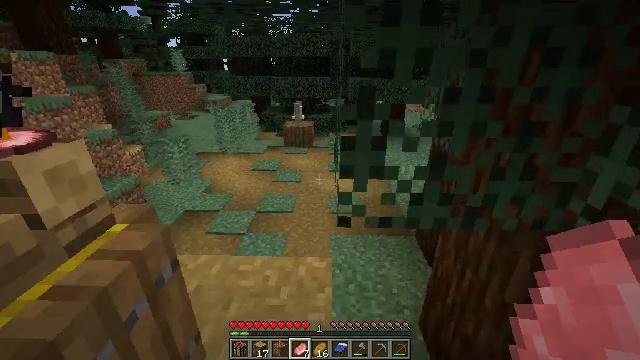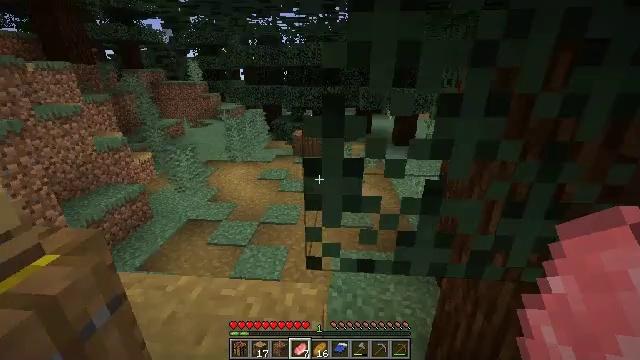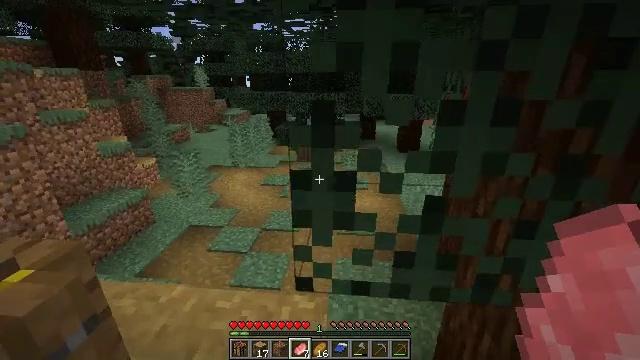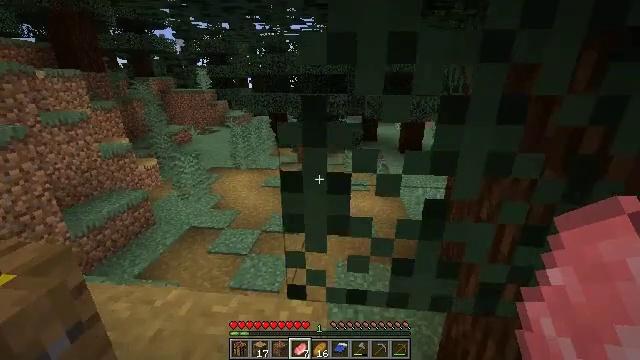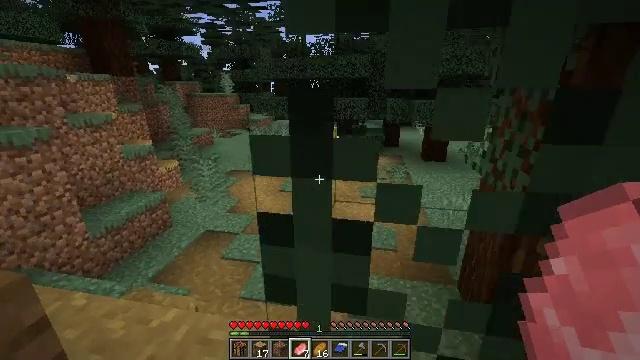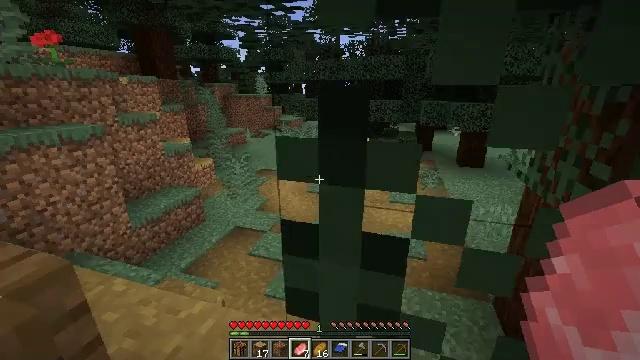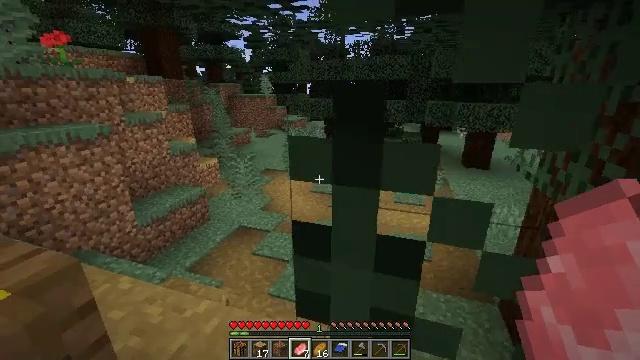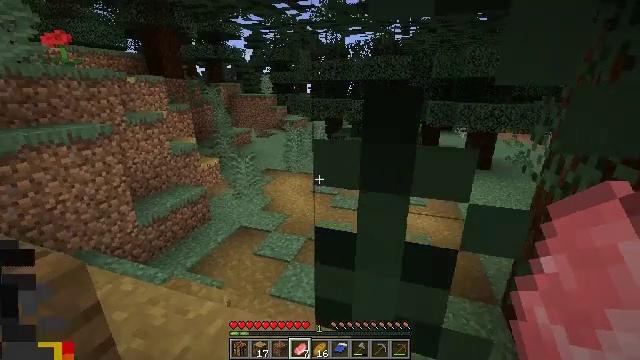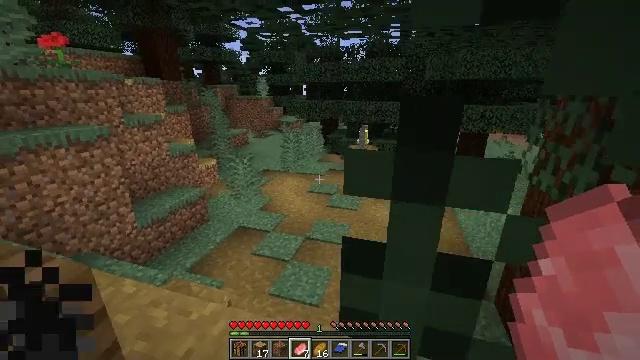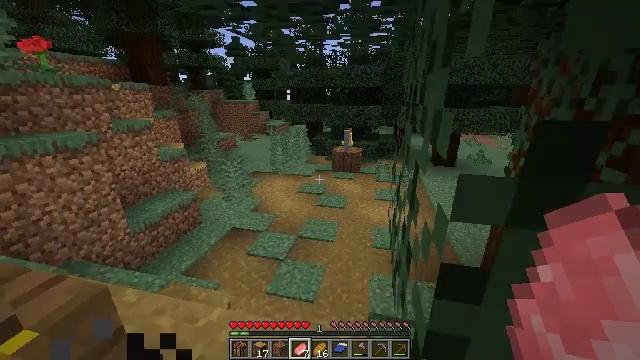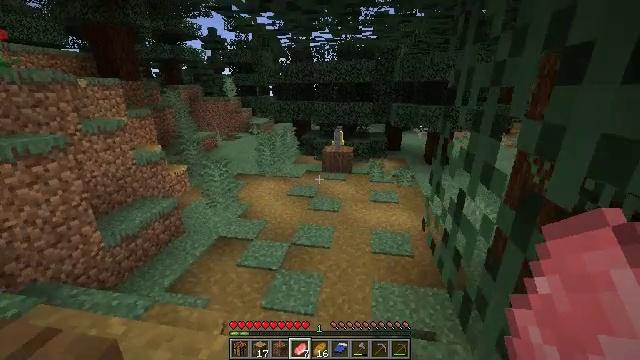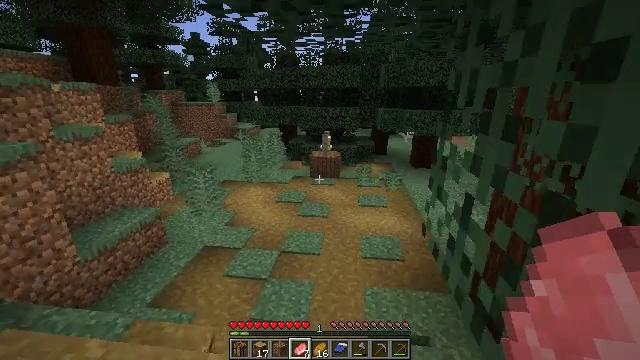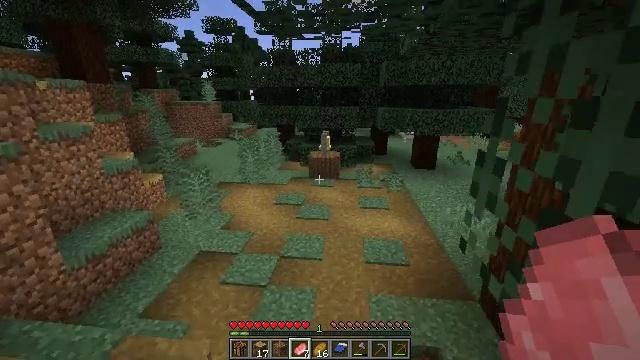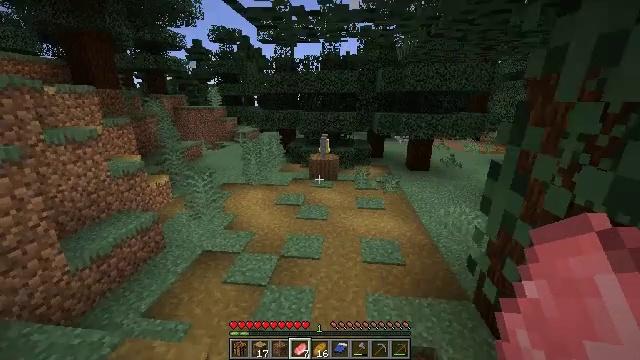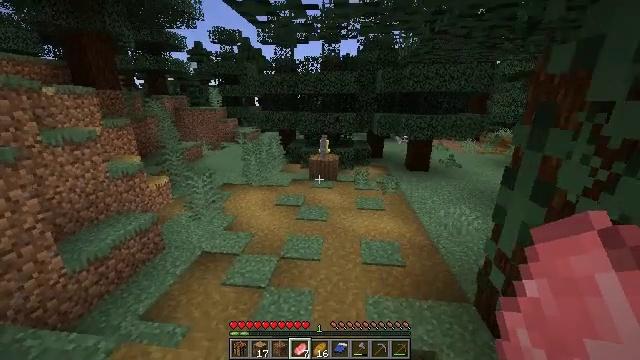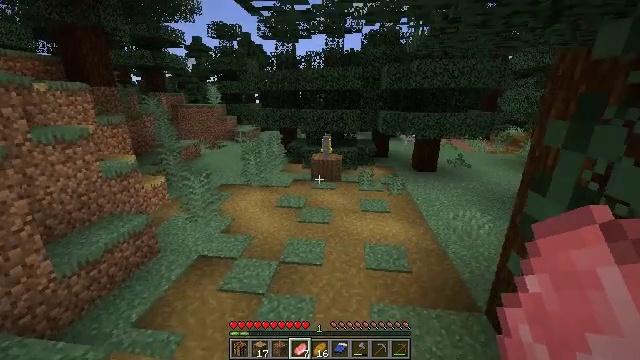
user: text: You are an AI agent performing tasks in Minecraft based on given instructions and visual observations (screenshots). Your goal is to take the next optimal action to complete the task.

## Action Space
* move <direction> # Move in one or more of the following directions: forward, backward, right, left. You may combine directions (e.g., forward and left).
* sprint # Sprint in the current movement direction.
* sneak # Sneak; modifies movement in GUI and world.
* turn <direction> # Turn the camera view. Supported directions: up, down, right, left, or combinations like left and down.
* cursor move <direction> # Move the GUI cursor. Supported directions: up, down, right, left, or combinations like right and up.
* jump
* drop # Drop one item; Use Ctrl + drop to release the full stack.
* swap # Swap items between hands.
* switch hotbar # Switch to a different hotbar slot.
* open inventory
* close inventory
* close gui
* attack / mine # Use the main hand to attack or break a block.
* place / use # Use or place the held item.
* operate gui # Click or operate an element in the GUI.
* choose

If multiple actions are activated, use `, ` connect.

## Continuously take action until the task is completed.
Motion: motion action
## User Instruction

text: Collect mossy cobblestone from a structure.
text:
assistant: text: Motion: move forward, turn left and up
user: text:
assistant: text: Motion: turn left and up
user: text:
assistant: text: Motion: move forward
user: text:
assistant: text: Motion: move forward, turn left
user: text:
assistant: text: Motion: move forward, turn left
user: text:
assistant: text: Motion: no_op
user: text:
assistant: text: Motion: move forward
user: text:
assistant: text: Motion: move forward and move left, turn right
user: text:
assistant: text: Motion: move forward and move left, turn right
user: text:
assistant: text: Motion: move forward and move left, turn right
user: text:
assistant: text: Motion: move forward and move left, turn right and up
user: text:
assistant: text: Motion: move forward
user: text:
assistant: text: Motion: move forward
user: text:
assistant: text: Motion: no_op
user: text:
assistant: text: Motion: no_op
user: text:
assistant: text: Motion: move forward, turn left
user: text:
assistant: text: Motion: move forward
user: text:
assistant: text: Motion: no_op
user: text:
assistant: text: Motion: no_op
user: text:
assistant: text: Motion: move forward
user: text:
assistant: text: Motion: move forward
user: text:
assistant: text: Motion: move forward
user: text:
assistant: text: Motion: move forward, turn right
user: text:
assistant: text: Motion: move forward, turn right
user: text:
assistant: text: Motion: move forward, turn right
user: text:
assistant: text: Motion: move forward, turn right and up
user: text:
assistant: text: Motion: move forward, turn right
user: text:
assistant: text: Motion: move forward, turn right
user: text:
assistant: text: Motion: move forward, turn right and up
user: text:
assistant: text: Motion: move forward, turn right and up